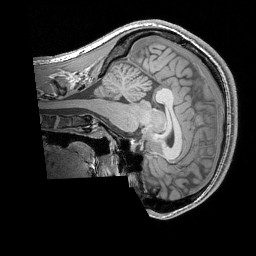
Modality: T1w
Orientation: sagittal
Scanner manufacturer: siemens
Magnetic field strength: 3 T
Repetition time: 1.83 s
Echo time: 0.00303 s